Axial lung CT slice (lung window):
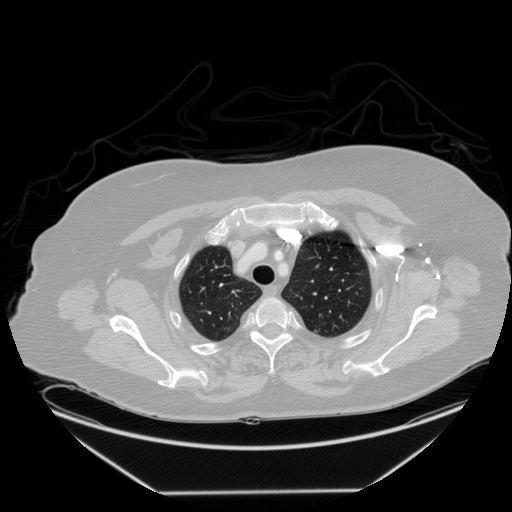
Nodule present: no